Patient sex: F
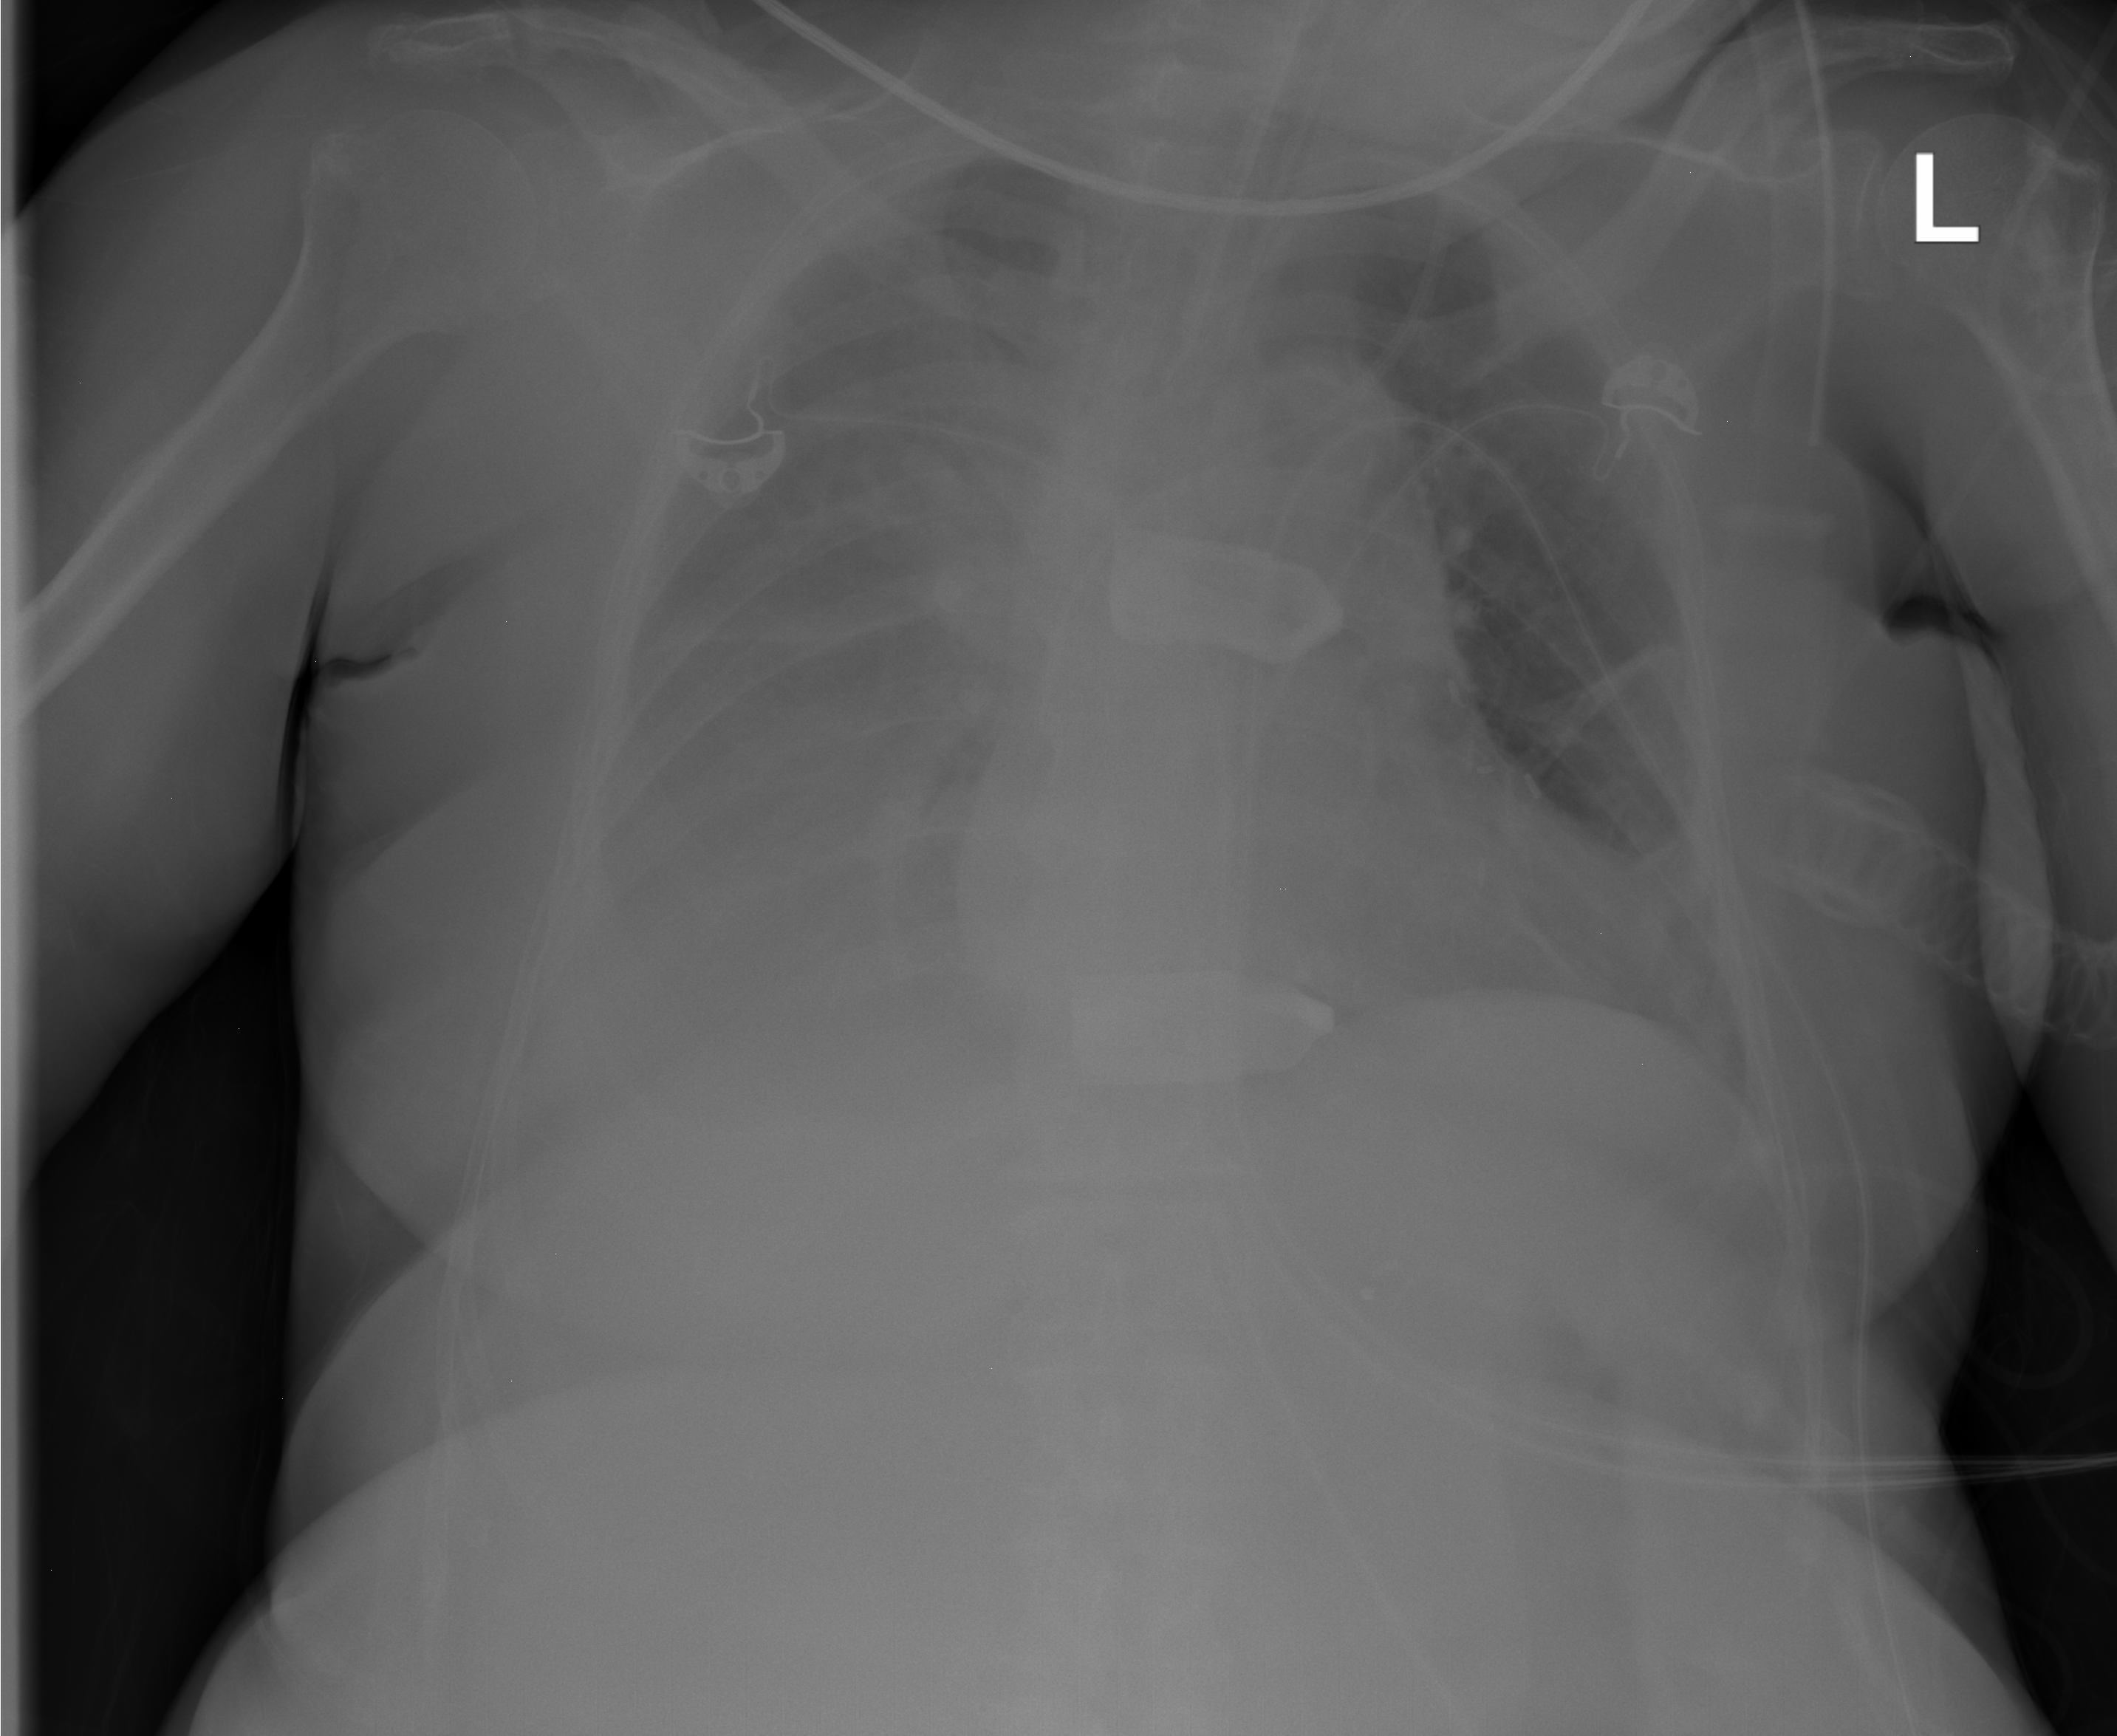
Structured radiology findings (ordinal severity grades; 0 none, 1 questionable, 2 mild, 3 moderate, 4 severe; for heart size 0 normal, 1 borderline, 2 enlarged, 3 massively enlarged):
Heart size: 0
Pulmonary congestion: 1
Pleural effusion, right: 3
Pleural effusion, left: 0
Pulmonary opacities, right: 2
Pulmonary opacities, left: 0
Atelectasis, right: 3
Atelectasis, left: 2